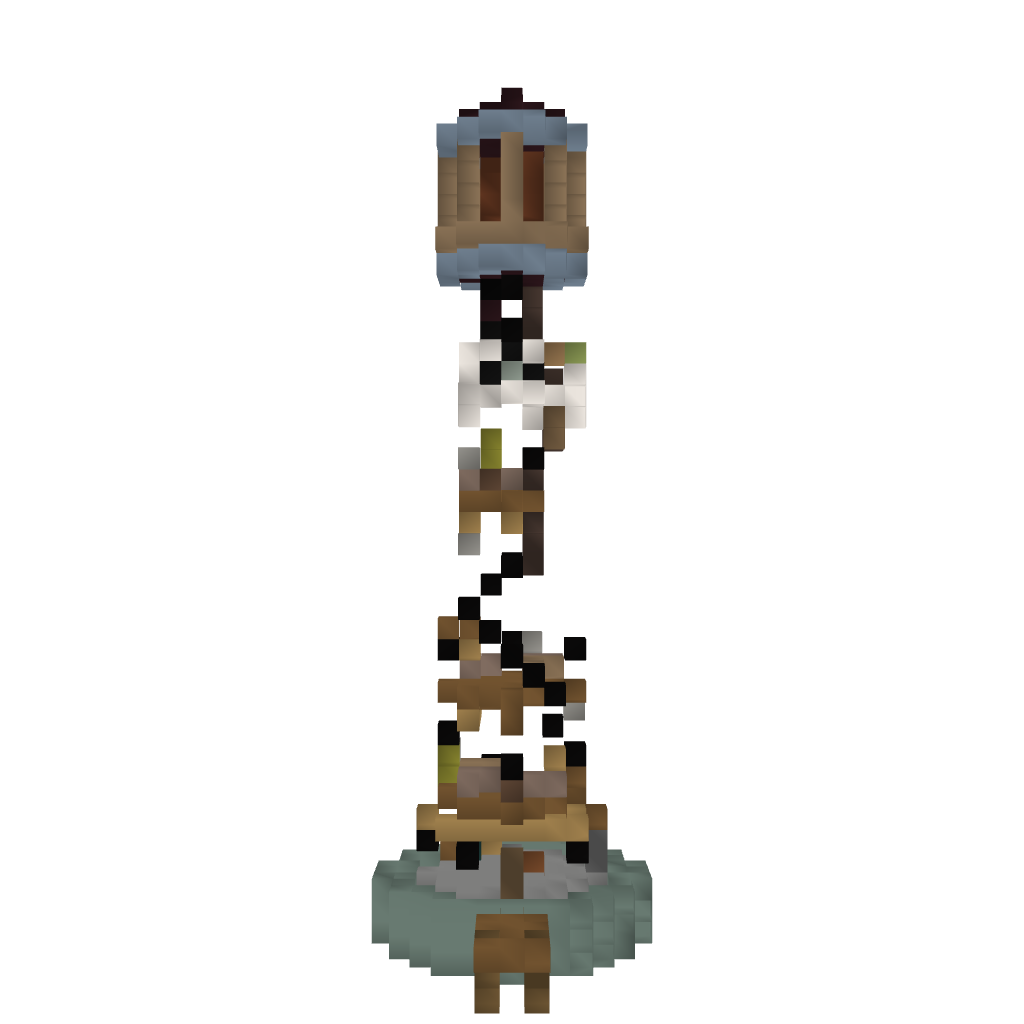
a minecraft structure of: Small Lighthouse